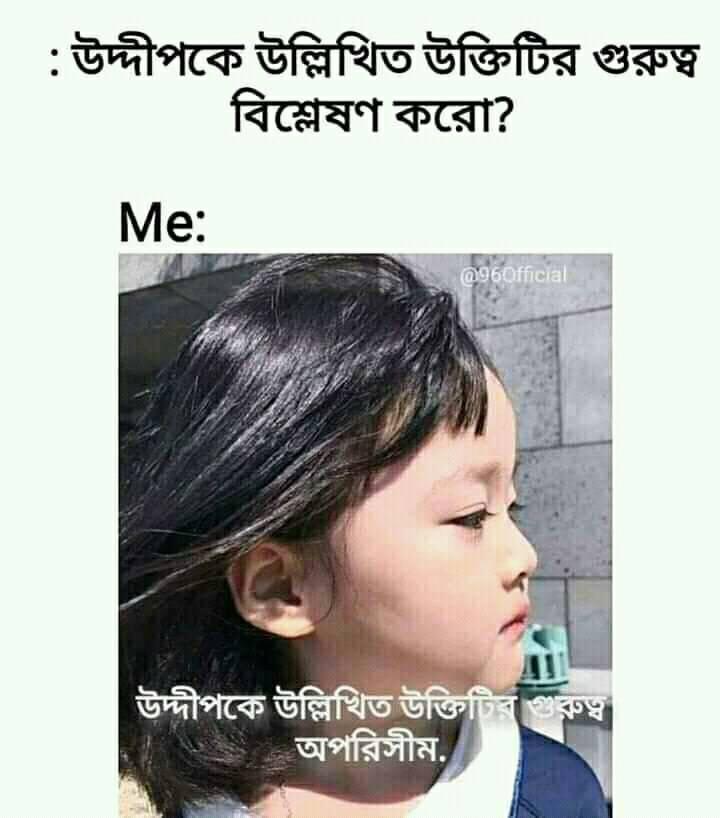
Caption: : উদ্দীপকে উল্লিখিত উক্তিটির গুরুত্ব বিশ্লেষণ করো ?   Me:  উদ্দীপকে উল্লিখিত উক্তিটির গুরুত্ব অপরিসীম
Label: non-hate